Aerial crown-view tile of a tropical tree (Barro Colorado Island, Panama), acquired 20241216:
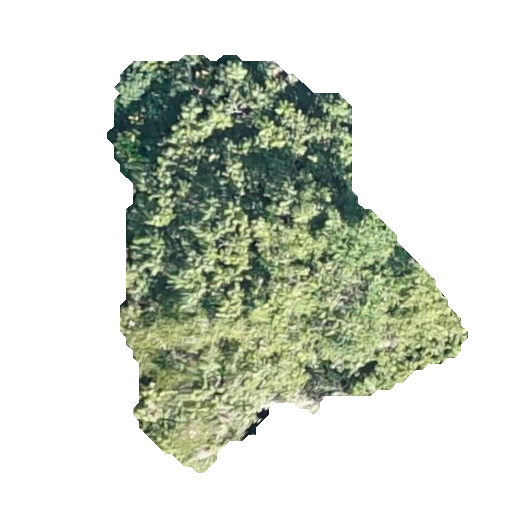
Species: Trattinnickia aspera
GBIF accepted scientific name: Trattinnickia aspera
Crown area: 136.464 m²